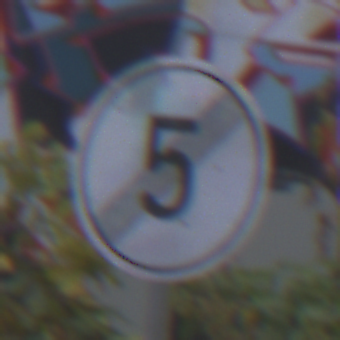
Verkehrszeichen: EndeGeschwindigkeit5
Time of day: MorningAfternoon
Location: Outdoor (Urban)
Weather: PartlyCloudy
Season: NotSpecified
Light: Natural